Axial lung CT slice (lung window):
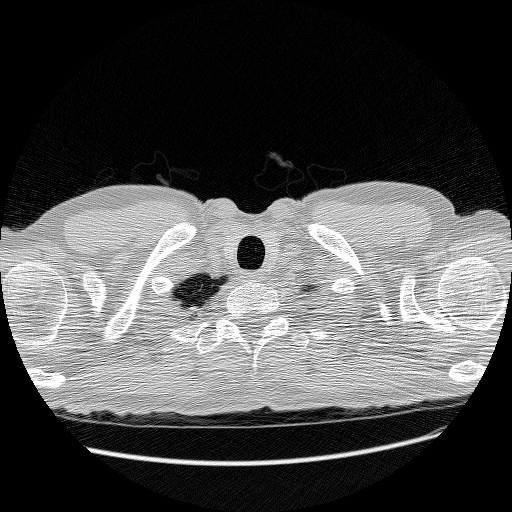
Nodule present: no